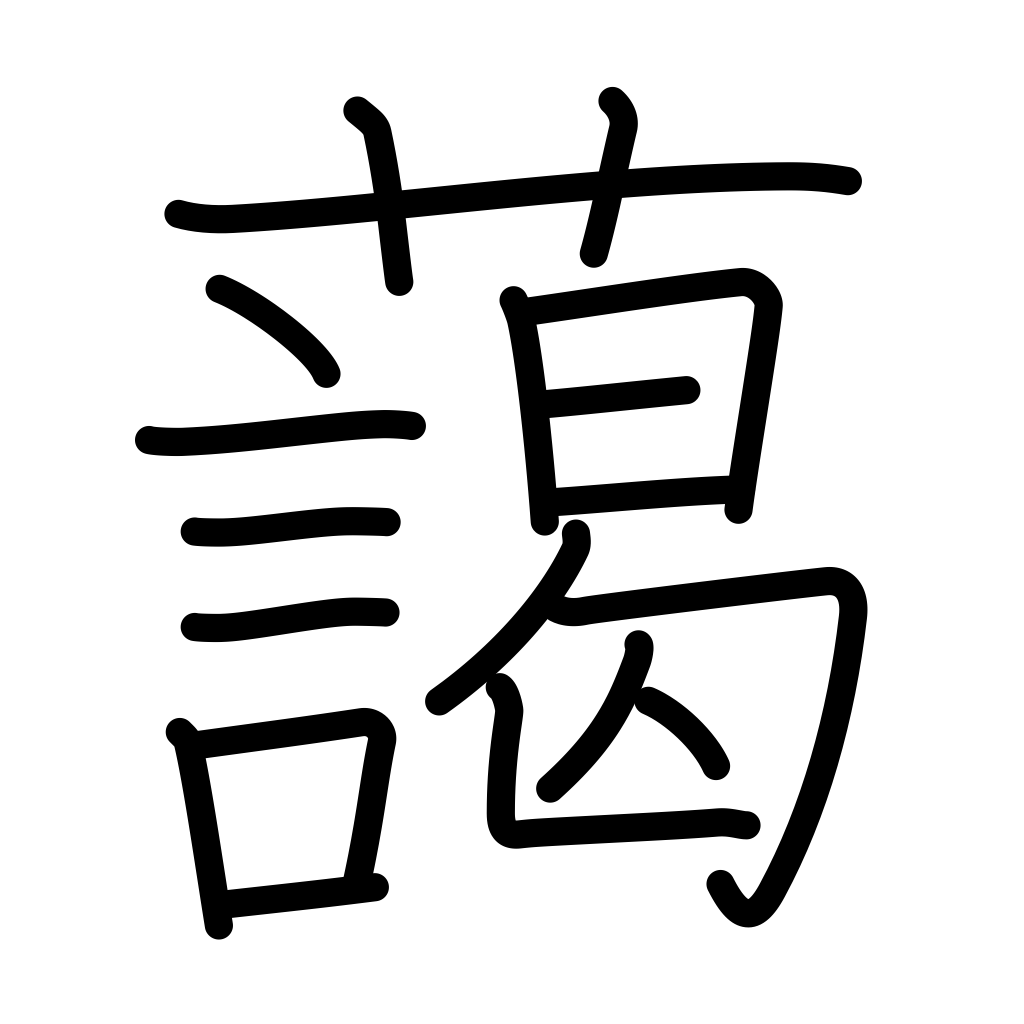
Meaning: flourishing, luxuriant, harmonize, graceful, noble, refined